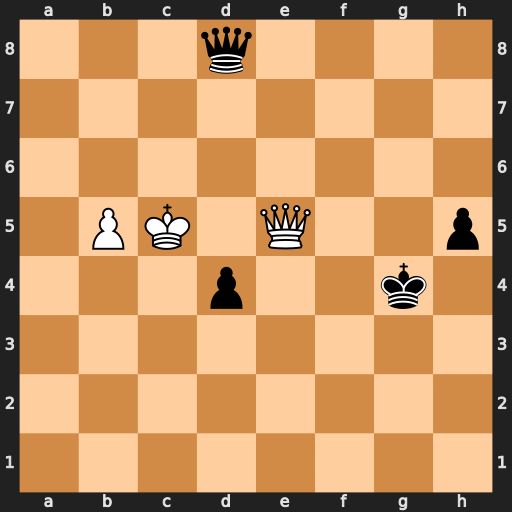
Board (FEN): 3q4/8/8/1PK1Q2p/3p2k1/8/8/8
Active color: w
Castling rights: -
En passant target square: -
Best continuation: Qxd4+ Qxd4+ Kxd4 h4 Ke3 h3 Kf2